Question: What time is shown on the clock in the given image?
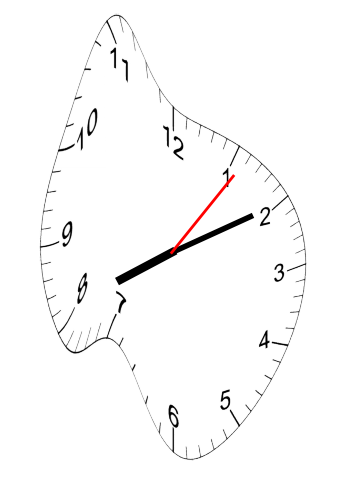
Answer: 08:10:06